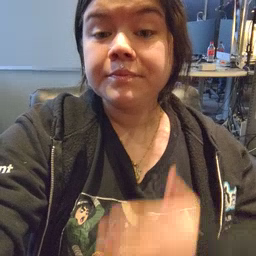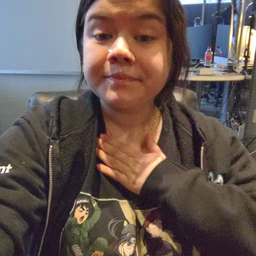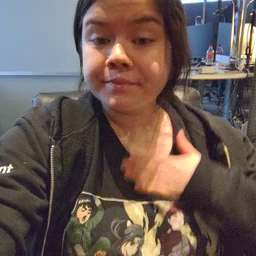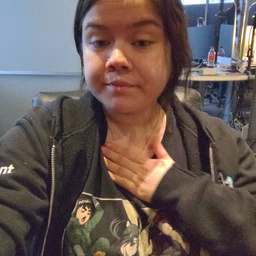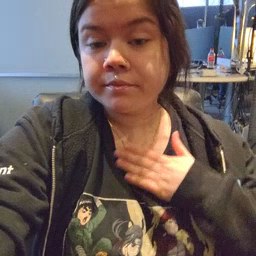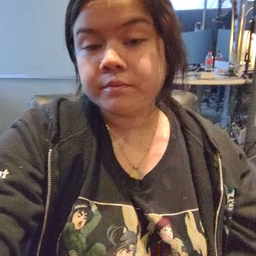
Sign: please